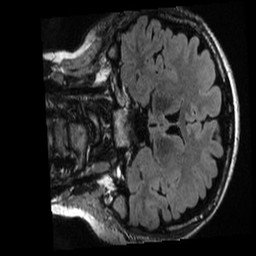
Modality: T1w
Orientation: coronal
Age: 20
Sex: female